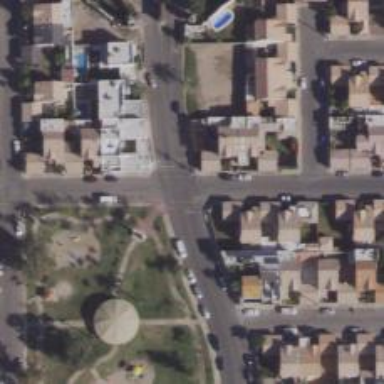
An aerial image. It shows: Residential street with asphalt surface.